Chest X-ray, PA view. Patient: 68 years old, sex F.
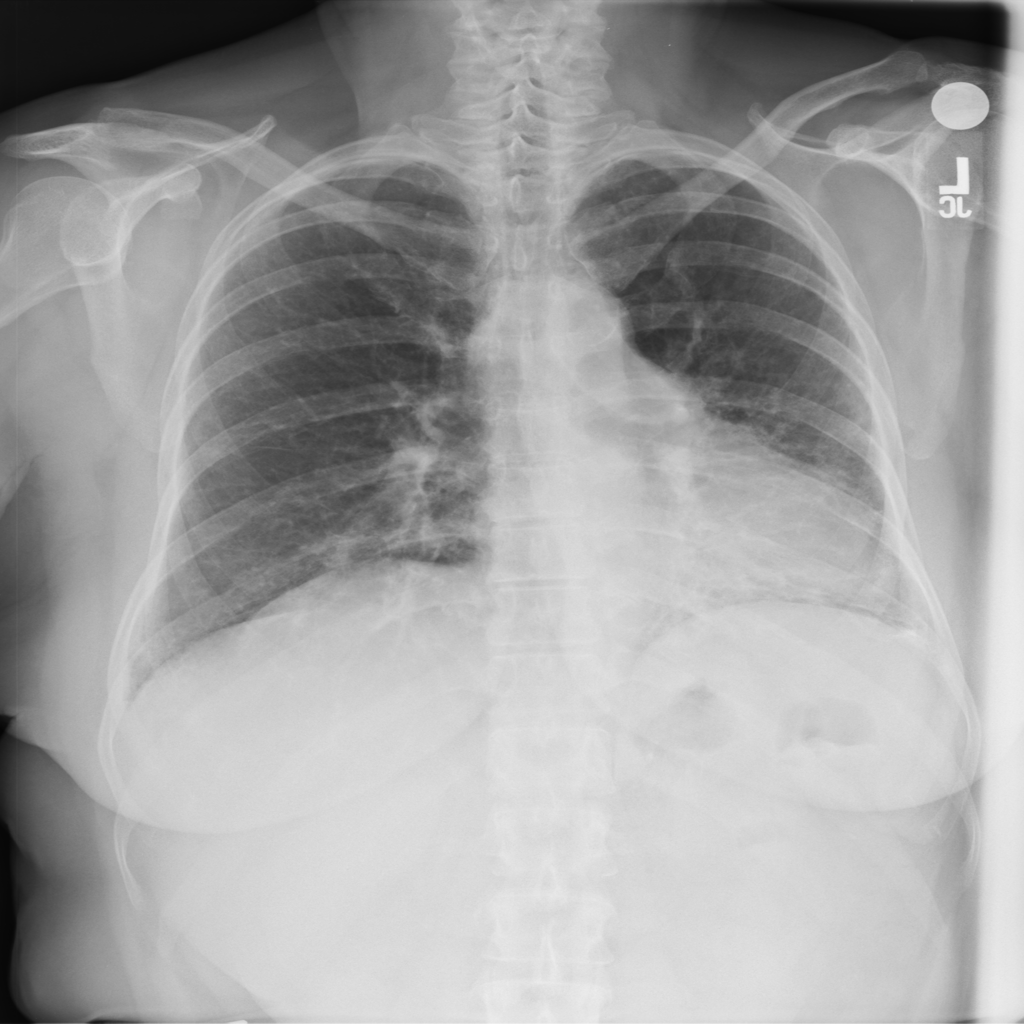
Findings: No Finding